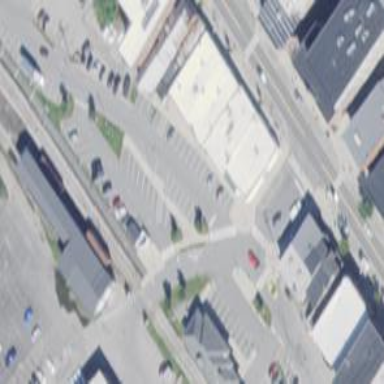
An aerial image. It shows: Parking space is available.